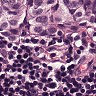
Metastatic tissue present: yes